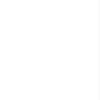
Label: dusty